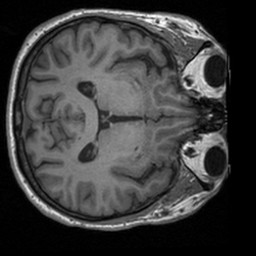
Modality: T1w
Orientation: axial
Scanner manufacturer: siemens
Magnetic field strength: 3 T
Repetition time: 1.9 s
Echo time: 0.00226 s